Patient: sex M, age 64
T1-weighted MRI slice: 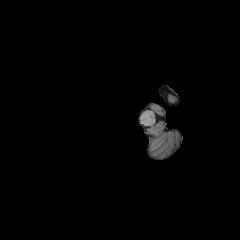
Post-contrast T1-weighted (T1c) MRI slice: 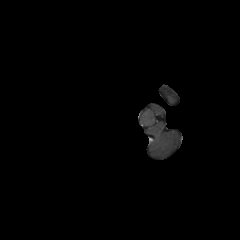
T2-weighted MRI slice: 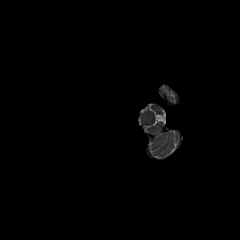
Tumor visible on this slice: no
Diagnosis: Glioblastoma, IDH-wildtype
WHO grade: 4